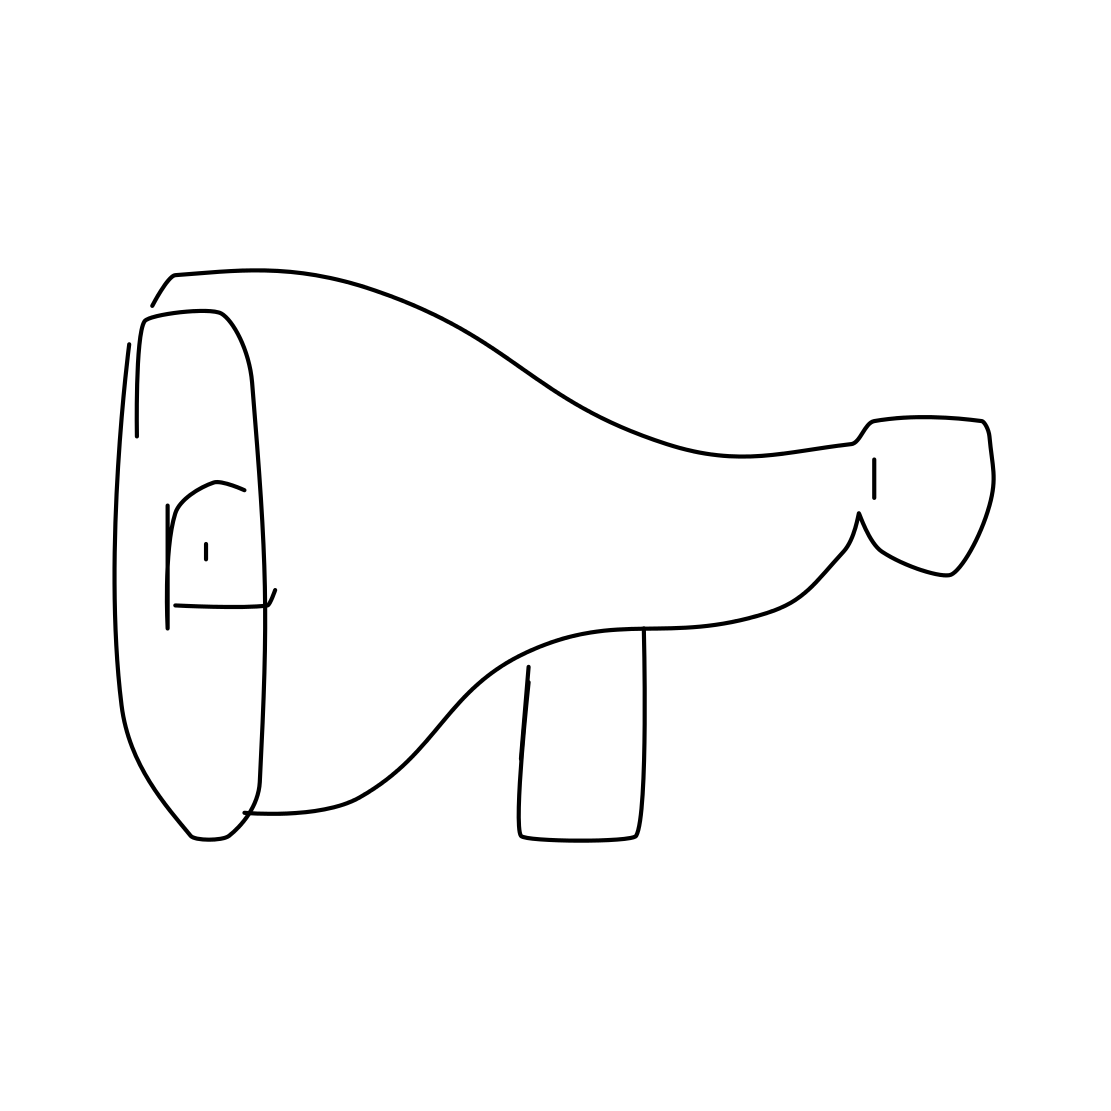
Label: megaphone